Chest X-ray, PA view. Patient: 20 years old, sex M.
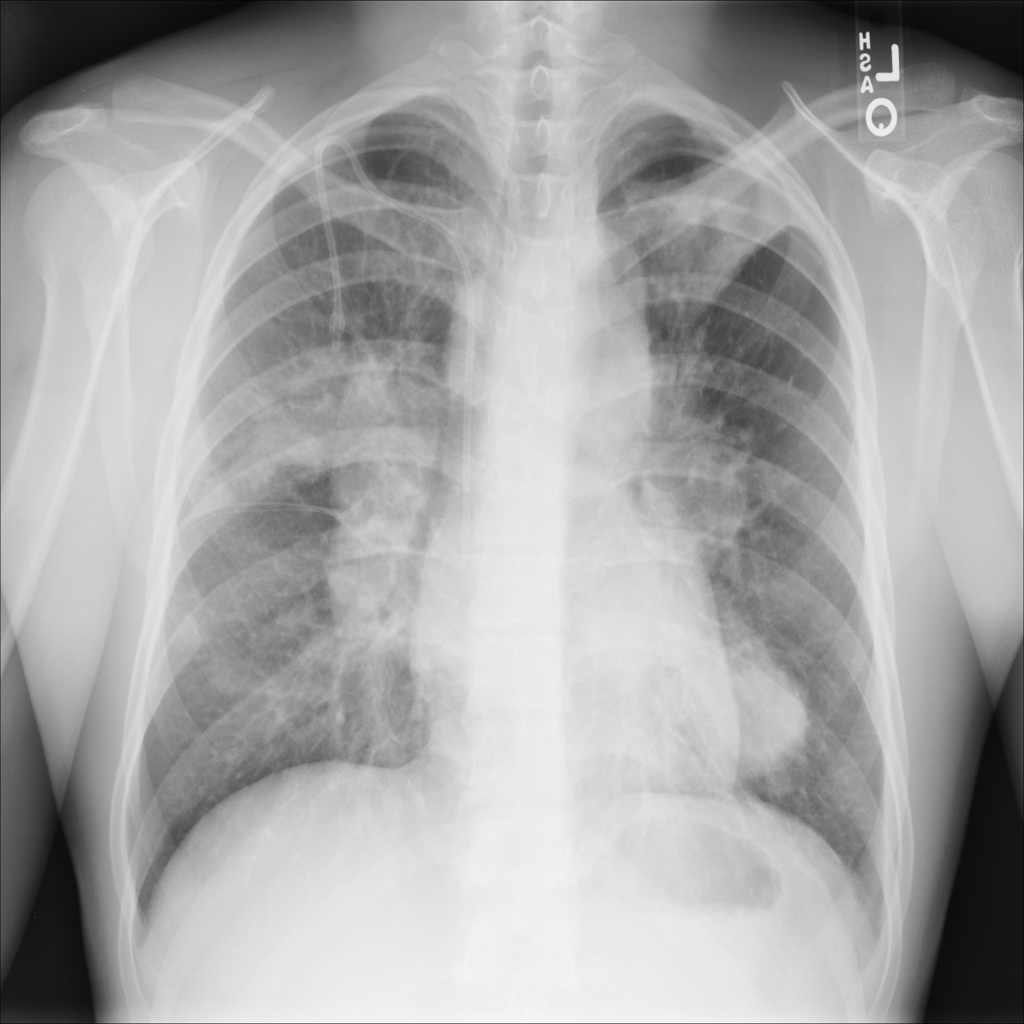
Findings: Atelectasis, Infiltration, Mass